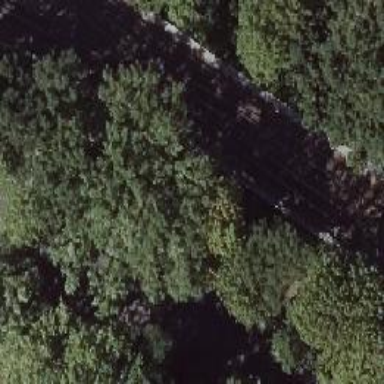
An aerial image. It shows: Railway switch with the turnout pointing to the right.